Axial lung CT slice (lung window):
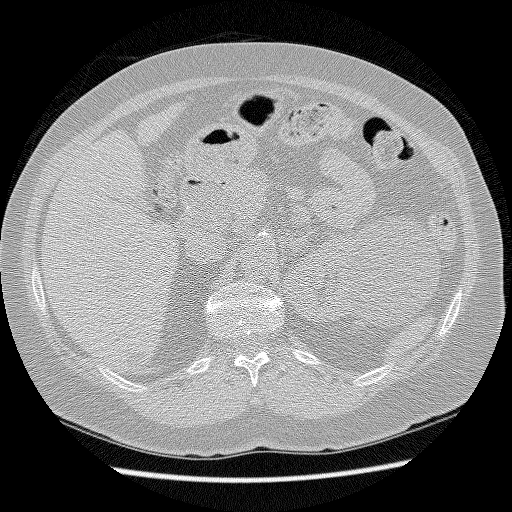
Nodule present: no